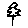
Label: tree